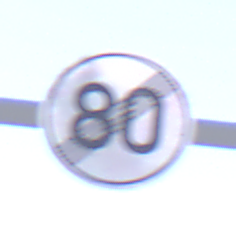
Verkehrszeichen: EndeGeschwindigkeit80
Umgebung: Outdoor, Nature
Tageszeit: Midday
Wetter: Clear
Licht: Natural
Jahreszeit: Summer
Kontrast: HighContrast